Question: 'pymc' is great! It really opened up my world to MCMC, so thank you for coding it.
Currently I am using 'pymc' to estimate some parameters and the confidence intervals by fitting a function to observations. For most of the observation-sets the posterior distributions ('pymc.Matplot.plot(MCMCrun)') of the parameters are nicely shaped, Gaussian-like, and the best estimate and uncertainty of a certain parameter (parameter 'a' in this case) comes from :
'param_estimate = MCMCrun.a.stats()['mean']'
'param_estimate = MCMCrun.a.stats()['standard deviation']'
and confidence interval from
'lower,upper = scipy.stats.mstats.mquantiles(MCMCrun.a.trace(), [0.025, 0.975])'
in some cases the posterior distributions looks like

As you can see A, should not be below zero, in my prior I set both A and B to Uniform, positive and to cover enough of the reasonable parameter space. My question is:
Taking the mean of the trace will now yield a value that is not at the peak of the posterior distribution, and thus not really representative. Should I just continue running more iterations? Or is this the best estimate of A I will get, i.e. it's between 0 and ~7?
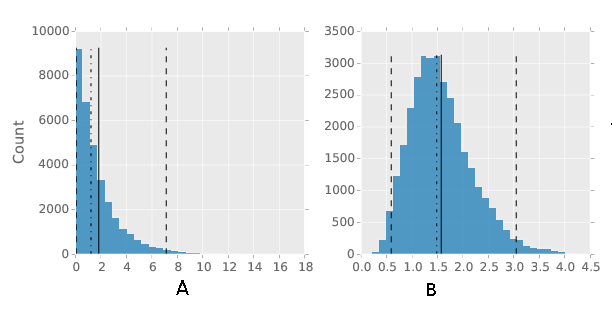
Answer: The posterior distribution summarizes the posterior uncertainty in the parameter, conditional on the dataset you fit the model with, and of course, the model structure itself. From the posterior, you can extract a measure of central tendency (mean or median) and a posterior credible interval, which can be obtained from the appropriate quantiles of the posterior.